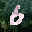
Label: 6